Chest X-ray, PA view. Patient: 13 years old, sex F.
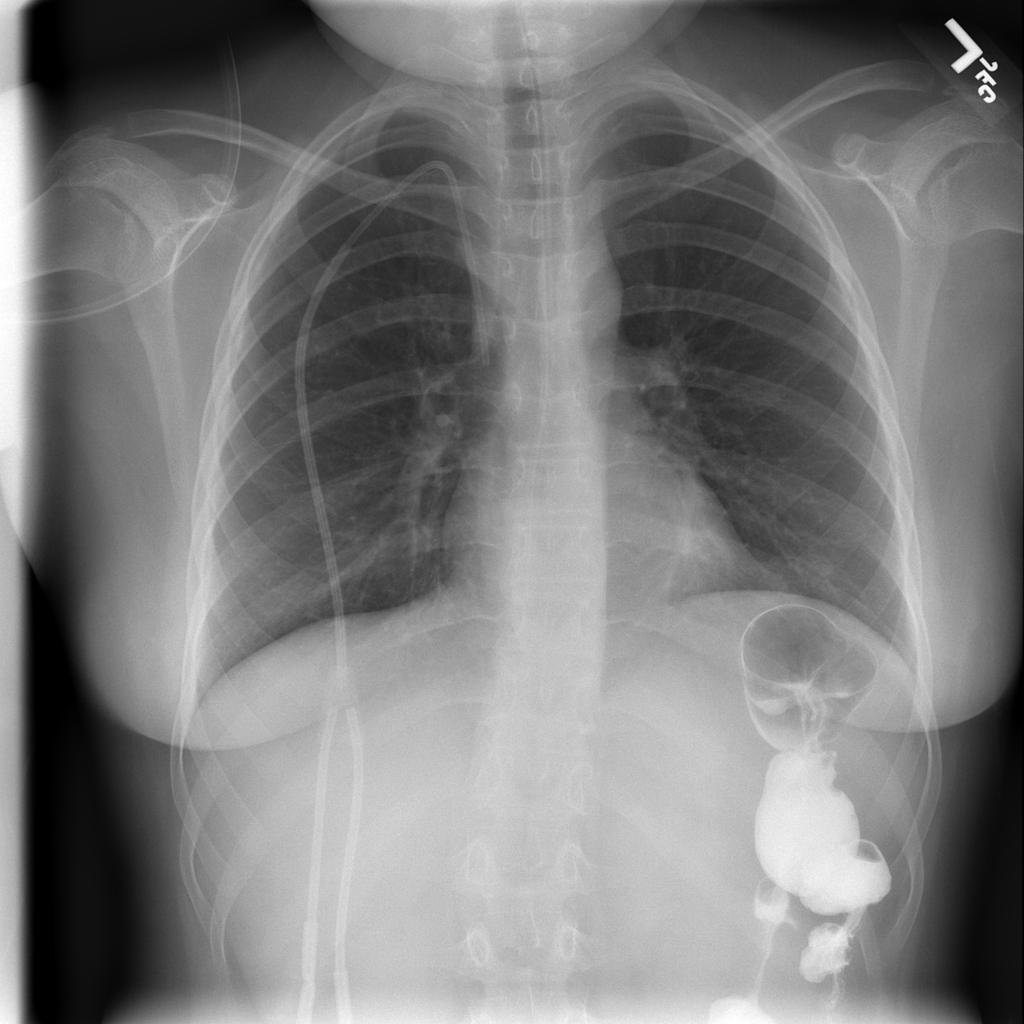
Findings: No Finding